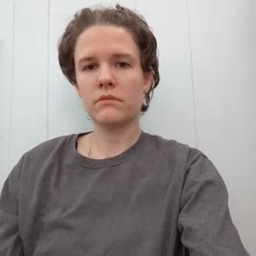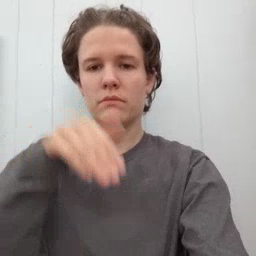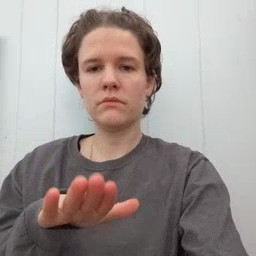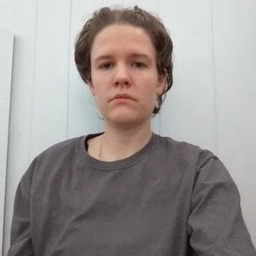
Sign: into